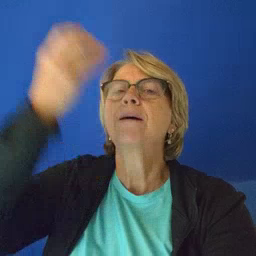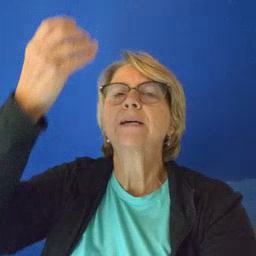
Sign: giraffe